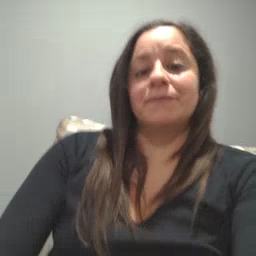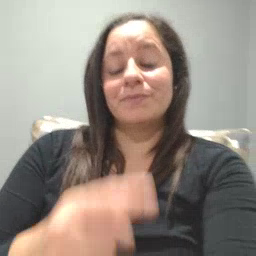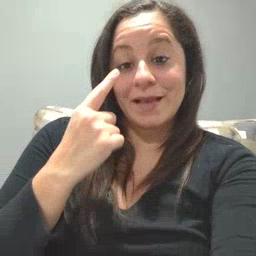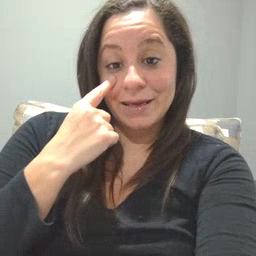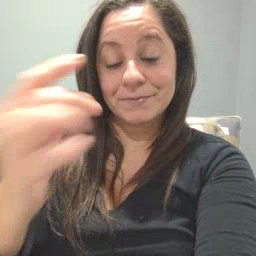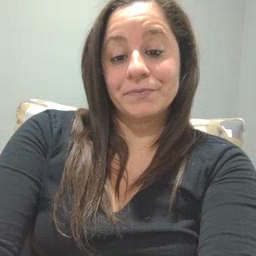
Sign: eye